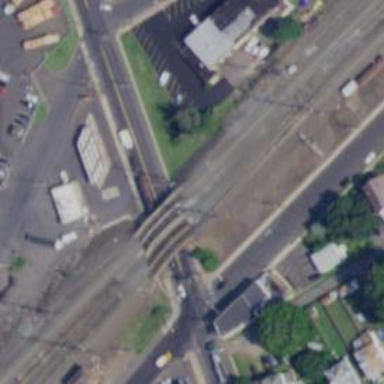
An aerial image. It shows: Bridge over electrified railway with contact line.